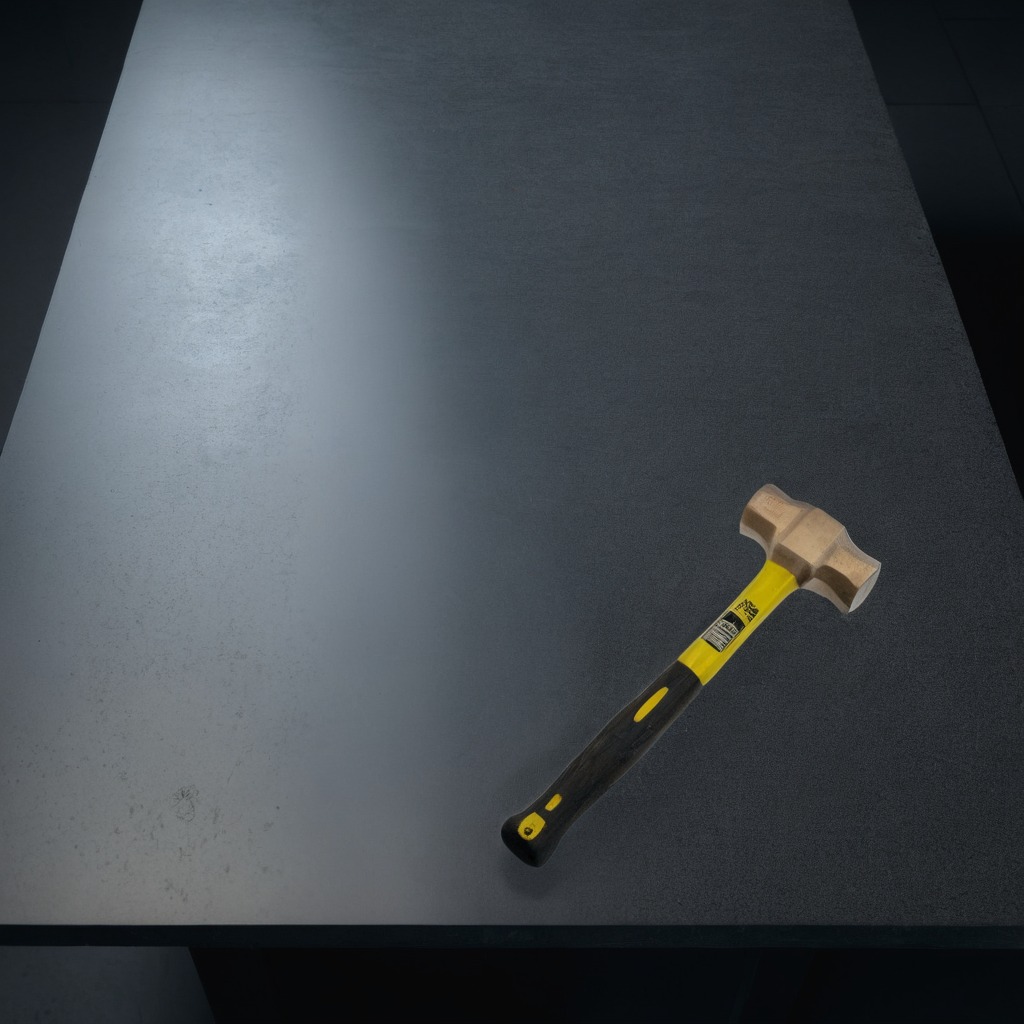
A hammer lying on a clean granite table inside a workshop at night dim ambient light soft shadows worn but